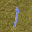
Label: 1